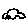
Label: car